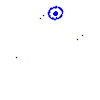
Particle: pion